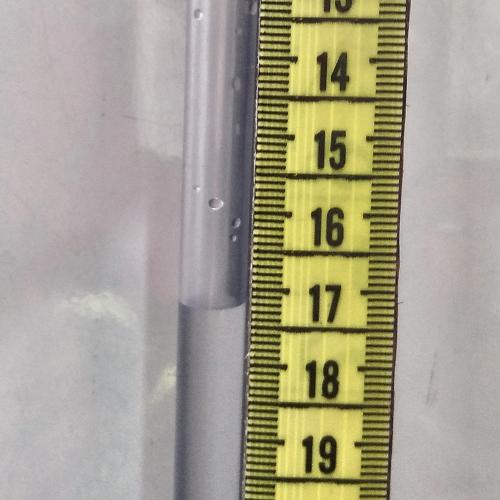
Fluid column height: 17.2 cm